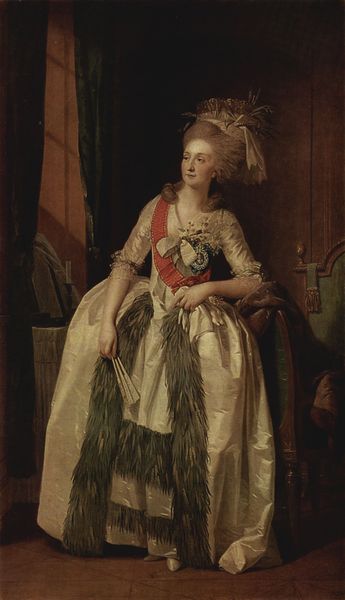
Titel: Porträt der Fürstin Saltykowa
Künstler: Johann Heinrich Wilhelm Tischbein
Standort: Sankt Petersburg
Institution: Eremitage
Schlagwörter: dunkel, fuß, gemälde, hand, schatten, weiß, gelb, grün, ocker, abend, blume, blumen, braun, fenster, frankreich, frau, frisur, grau, haar, handschuh, handschuhe, hintergrund, holz, hut, kleid, licht, orange, raum, schmuck, schwarz, stuhl, zimmer, blick, boa, dame, rot, schleier, tuch, beige, fächer, hochformat, rock, schleife, blond, wand, arme, band, barock, falten, federn, haarschmuck, pelz, stehen, ärmel, bildnis, hände, innenraum, möbel, portrait, porträt, vorhang, öl, boden, fransen, gewand, haare, interieur, sessel, stehend, stoff, adel, borte, brosche, locken, puder, rokoko, seide, tugend, federhut, fell, perücke, schärpe, adlig, kopfbedeckung, schleppe, taille, wangen, kette, ölgemälde, polster, vorhänge, ernst, glanz, angelehnt, gestreift, bett, faltenwurf, dekolleté, satin, nische, fensterkreuz, links, orden, scherpe, schuh, brokat, amulett, rosette, garderobe, königin, fürstin, seidenkleid, hofstaat, kaiserin, aristokratie, pompös, ocer, klied, ganzkörperbildnis, accesoires, fuspitze, kopfaufbau, weißsilbern, broche, edles kleid, frau kleidung rokoko damast  portrait, haargesteck